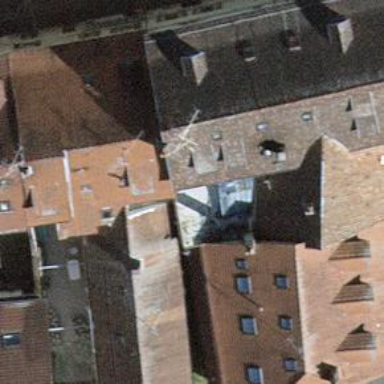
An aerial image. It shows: Building.